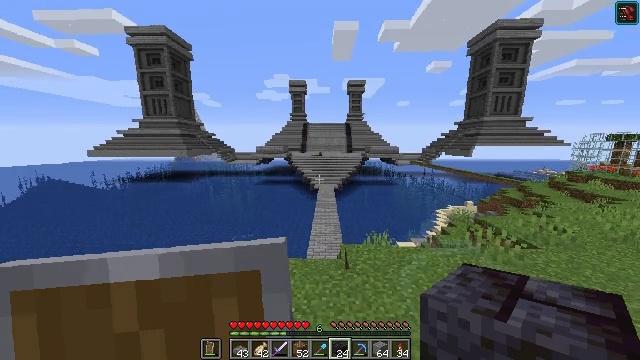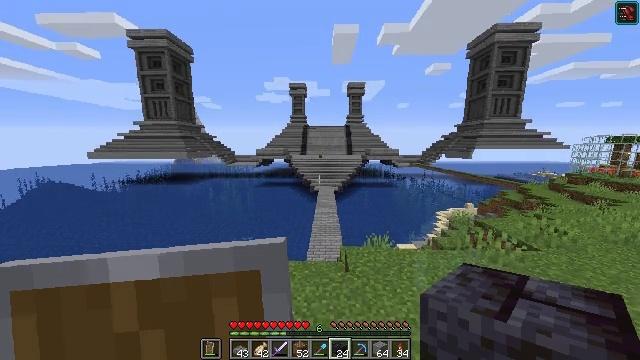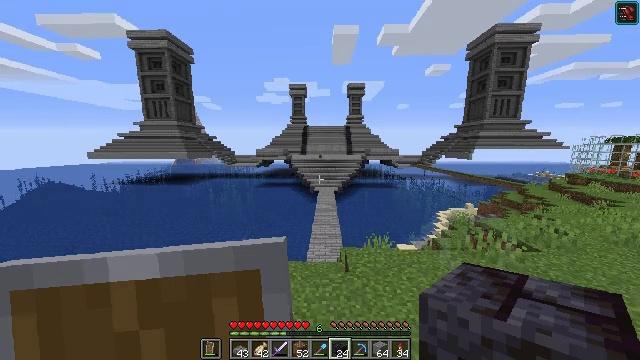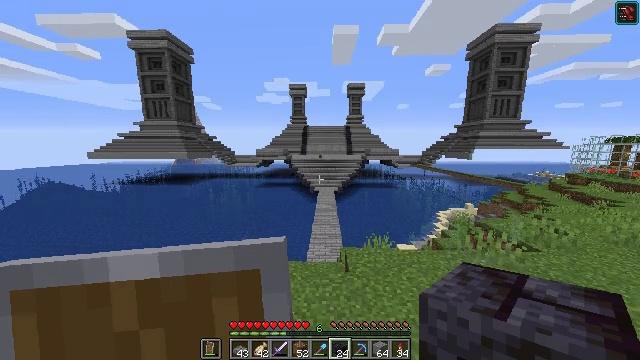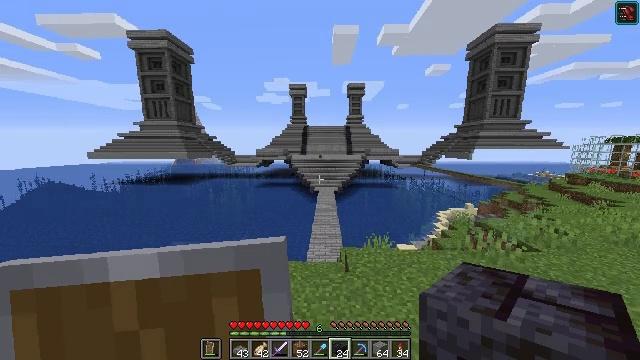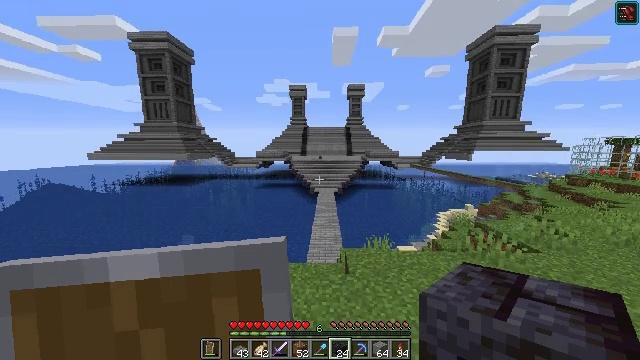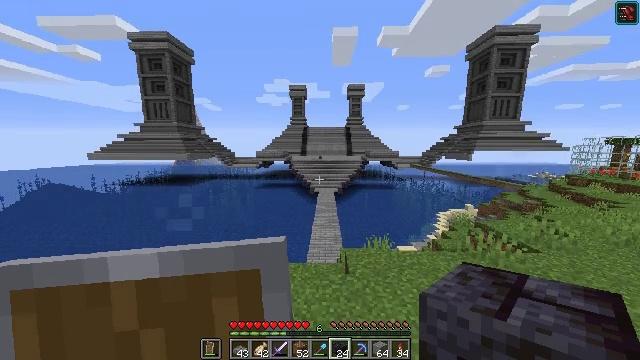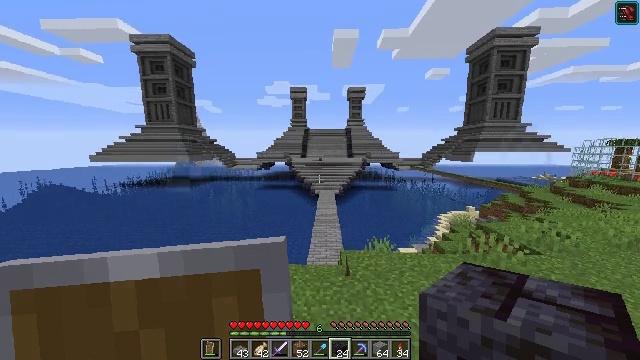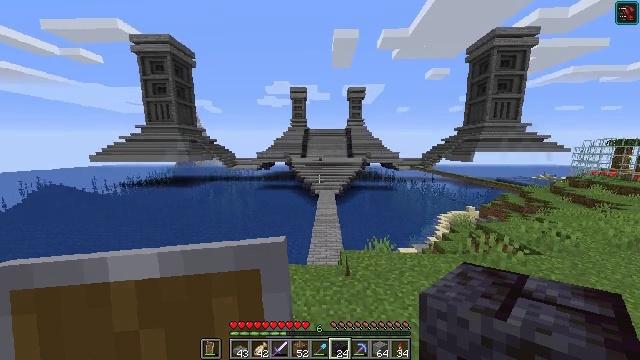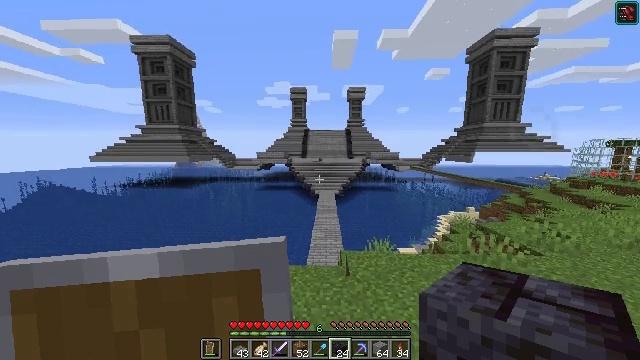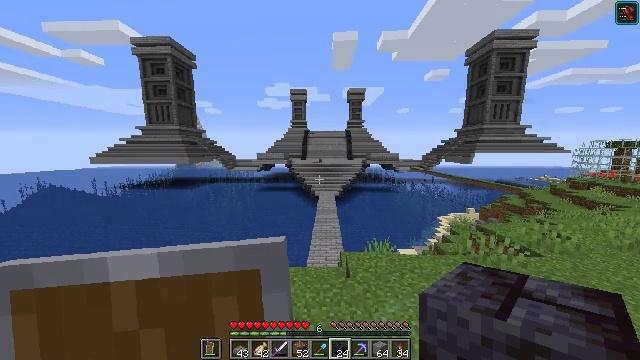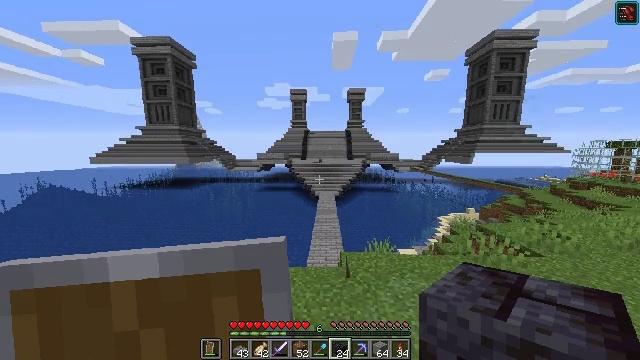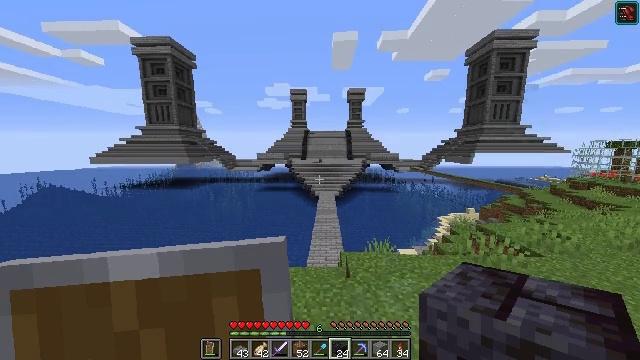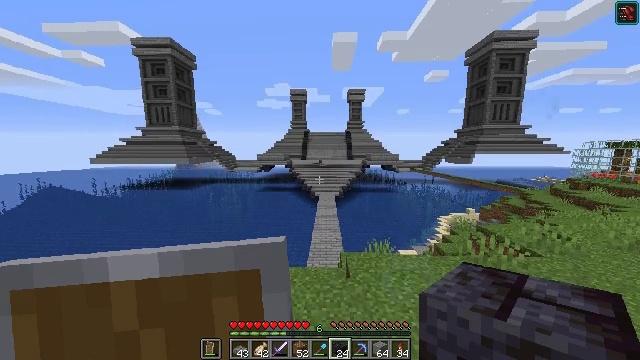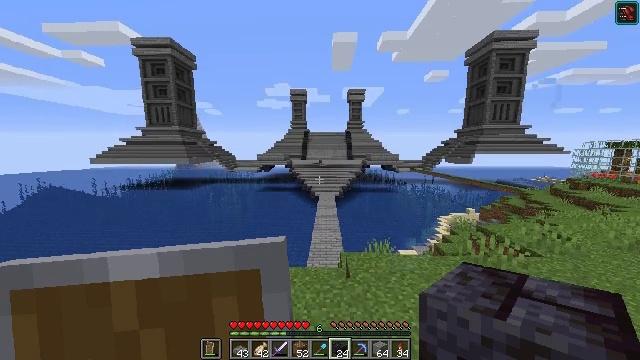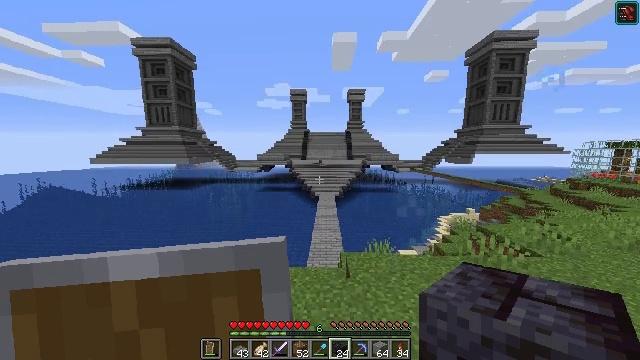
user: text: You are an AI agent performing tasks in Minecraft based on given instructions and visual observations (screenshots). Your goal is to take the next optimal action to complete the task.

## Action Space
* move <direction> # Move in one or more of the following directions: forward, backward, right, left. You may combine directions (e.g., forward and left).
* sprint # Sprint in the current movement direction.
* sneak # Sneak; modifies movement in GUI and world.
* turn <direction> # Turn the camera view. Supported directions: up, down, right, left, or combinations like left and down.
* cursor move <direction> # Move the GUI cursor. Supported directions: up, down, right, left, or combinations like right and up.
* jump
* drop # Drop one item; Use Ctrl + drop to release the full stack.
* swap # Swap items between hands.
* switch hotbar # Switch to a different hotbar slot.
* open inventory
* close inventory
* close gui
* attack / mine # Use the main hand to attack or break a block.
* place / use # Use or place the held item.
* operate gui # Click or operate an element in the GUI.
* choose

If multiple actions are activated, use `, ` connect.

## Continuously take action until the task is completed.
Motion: motion action
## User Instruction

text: Interact with the crafting table to craft a stone slab.
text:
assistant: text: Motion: no_op
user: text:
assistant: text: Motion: no_op
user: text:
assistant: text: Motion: no_op
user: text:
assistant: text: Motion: no_op
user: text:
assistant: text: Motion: no_op
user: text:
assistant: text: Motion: no_op
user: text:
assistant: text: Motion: no_op
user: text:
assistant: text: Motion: no_op
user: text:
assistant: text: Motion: no_op
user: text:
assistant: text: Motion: no_op
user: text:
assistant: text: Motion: no_op
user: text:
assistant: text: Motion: no_op
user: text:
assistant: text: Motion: no_op
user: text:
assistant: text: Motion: no_op
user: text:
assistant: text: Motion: no_op
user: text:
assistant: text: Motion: no_op
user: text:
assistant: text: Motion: no_op
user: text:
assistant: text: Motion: no_op
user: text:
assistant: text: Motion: no_op
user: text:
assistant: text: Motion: no_op
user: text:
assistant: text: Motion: no_op
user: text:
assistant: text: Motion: no_op
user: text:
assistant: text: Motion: no_op
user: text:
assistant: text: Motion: no_op
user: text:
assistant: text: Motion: no_op
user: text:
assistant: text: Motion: no_op
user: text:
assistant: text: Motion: no_op
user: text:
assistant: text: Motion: no_op
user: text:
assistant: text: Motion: no_op
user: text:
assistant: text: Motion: no_op